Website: macys
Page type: gifting
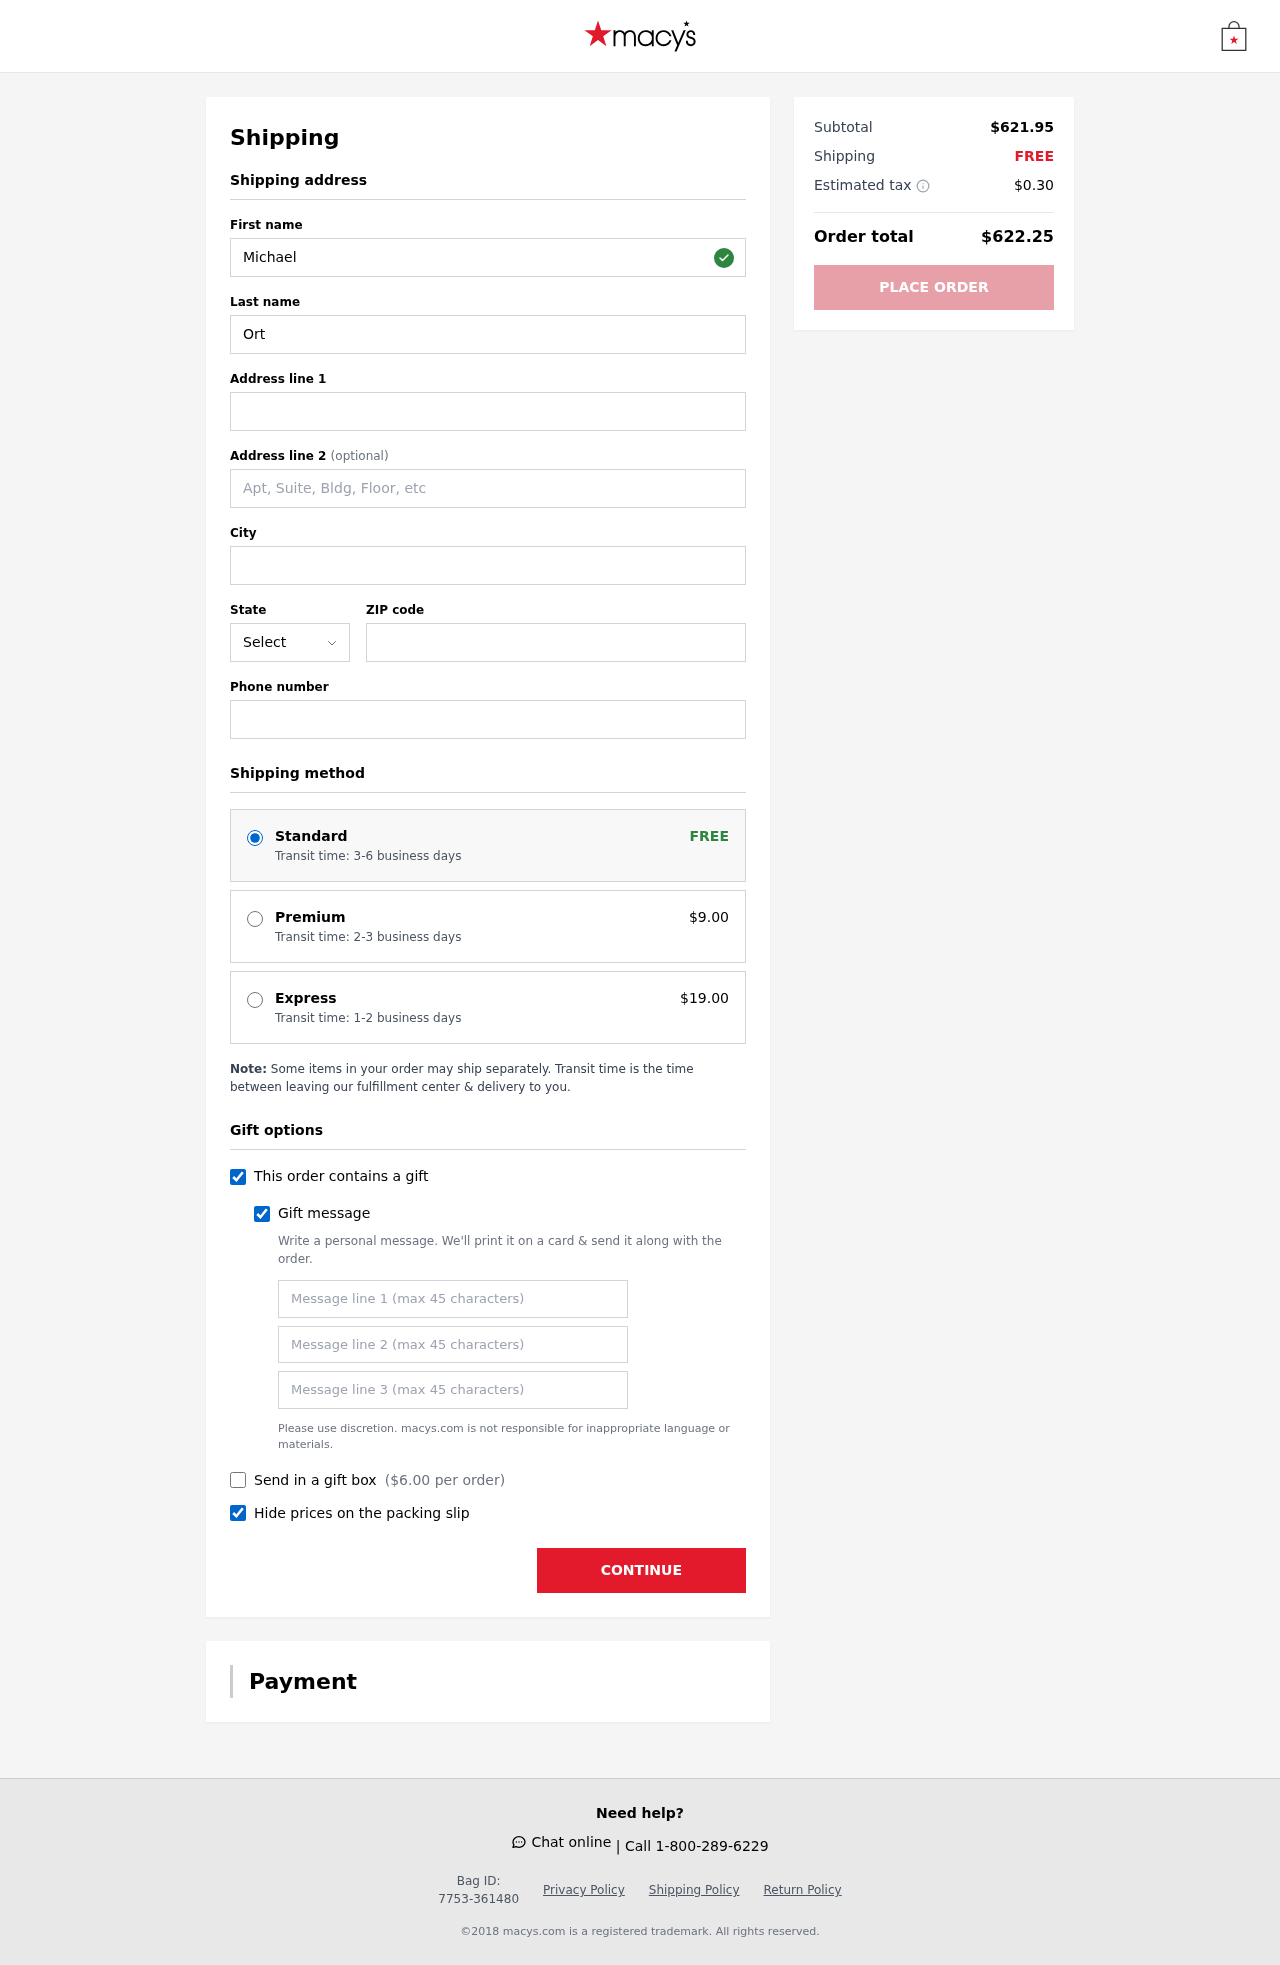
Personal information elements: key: PII_STATE_ABBR
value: WA
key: PII_FIRSTNAME
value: Michael
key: PII_LASTNAME
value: Ortega
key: PII_STREET
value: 08795 Ferrell Estates
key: PII_CITY
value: Jenniferchester
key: PII_POSTCODE
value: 41132
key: PII_PHONE
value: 8436247085
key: PII_GIFT_MESSAGE
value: Hey Tyler! I know how much you love cozy movie nights and thought this media collection would be perfect for setting the right vibe. Can’t wait to see what you create with it! Enjoy!  Michael
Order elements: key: ORDER_SHIPPING_STANDARD
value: Transit time: 3-6 business days
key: ORDER_SHIPPING_PREMIUM
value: Transit time: 2-3 business days
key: ORDER_SHIPPING_PREMIUM_PRICE
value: $9.00
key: ORDER_SHIPPING_EXPRESS
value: Transit time: 1-2 business days
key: ORDER_SHIPPING_EXPRESS_PRICE
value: $19.00
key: ORDER_GIFT_BOX_PRICE
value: $6.00
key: ORDER_SUBTOTAL
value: $621.95
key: ORDER_SHIPPING_COST
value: FREE
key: ORDER_TAX
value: $0.30
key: ORDER_TOTAL
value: $622.25